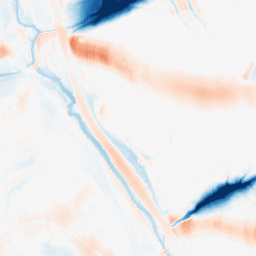
Category: morphological
Decomposition family: morphological_ellipse
Decomposition parameters: operation: average
width: 50
height: 30
Upsampling method: fft_zeropad
Upsampling parameters: scale: 8
Upsampling scale: 8